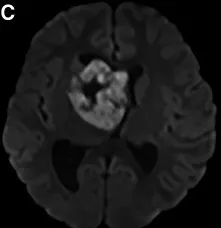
Preoperative MRI (A-F) demonstrated a 3 cm x 2 cm x 1.5 cm mass located in the right basal ganglia and thalamus, protruding into the right lateral ventricle. Hyperintense signals were shown by DWI.
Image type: radiology (mri)